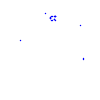
Particle: proton